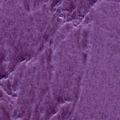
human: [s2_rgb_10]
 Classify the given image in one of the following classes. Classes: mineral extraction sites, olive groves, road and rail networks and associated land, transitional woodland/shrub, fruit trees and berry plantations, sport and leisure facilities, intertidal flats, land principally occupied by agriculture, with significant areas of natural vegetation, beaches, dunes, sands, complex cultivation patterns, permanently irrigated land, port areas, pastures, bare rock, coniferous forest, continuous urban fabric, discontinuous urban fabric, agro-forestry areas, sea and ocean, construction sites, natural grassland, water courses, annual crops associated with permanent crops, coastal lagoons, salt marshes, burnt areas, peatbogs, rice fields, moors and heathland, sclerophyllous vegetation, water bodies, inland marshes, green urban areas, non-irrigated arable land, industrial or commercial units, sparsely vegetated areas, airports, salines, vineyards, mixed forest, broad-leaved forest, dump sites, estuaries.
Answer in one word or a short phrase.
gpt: sea and ocean